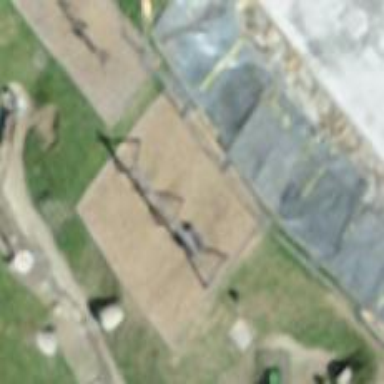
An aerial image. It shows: Playground featuring swings.